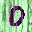
Label: 0